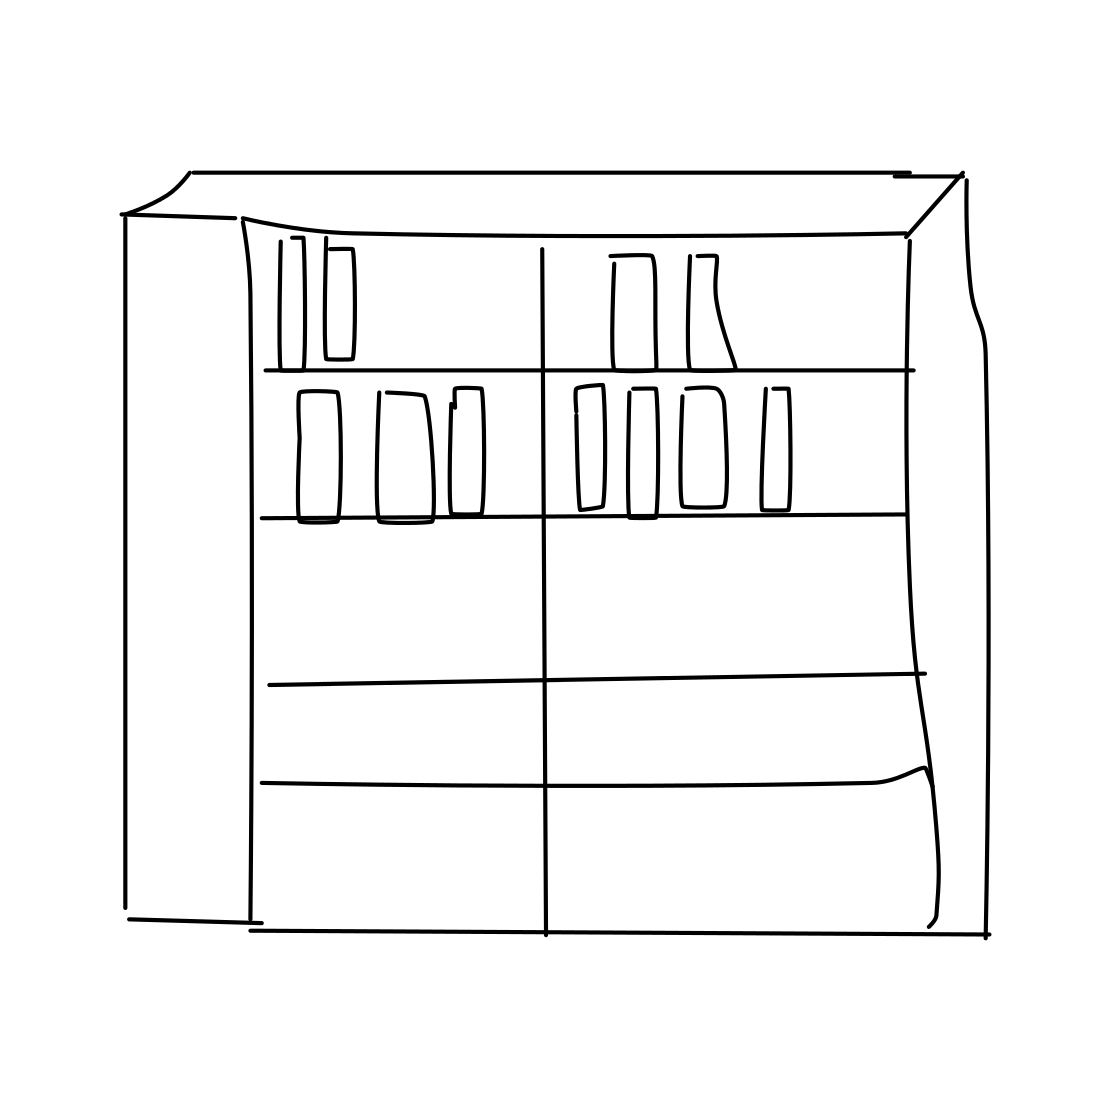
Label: bookshelf